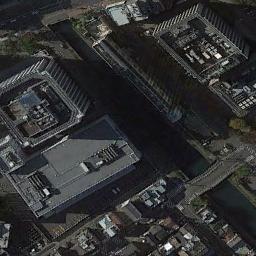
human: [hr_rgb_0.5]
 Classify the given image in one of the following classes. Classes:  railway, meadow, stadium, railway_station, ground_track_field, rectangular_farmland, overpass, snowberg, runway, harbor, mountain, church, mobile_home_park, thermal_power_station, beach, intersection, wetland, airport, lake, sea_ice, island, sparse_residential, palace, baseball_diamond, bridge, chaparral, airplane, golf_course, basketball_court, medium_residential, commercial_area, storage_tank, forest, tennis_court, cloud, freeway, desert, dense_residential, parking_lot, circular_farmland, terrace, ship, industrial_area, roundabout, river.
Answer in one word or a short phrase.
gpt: commercial_area